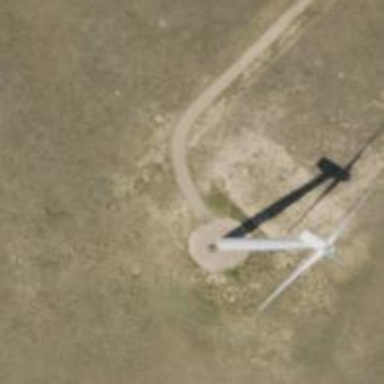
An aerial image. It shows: Wind power generator utilizing wind turbines.